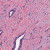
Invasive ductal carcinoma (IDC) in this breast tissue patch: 1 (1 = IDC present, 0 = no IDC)